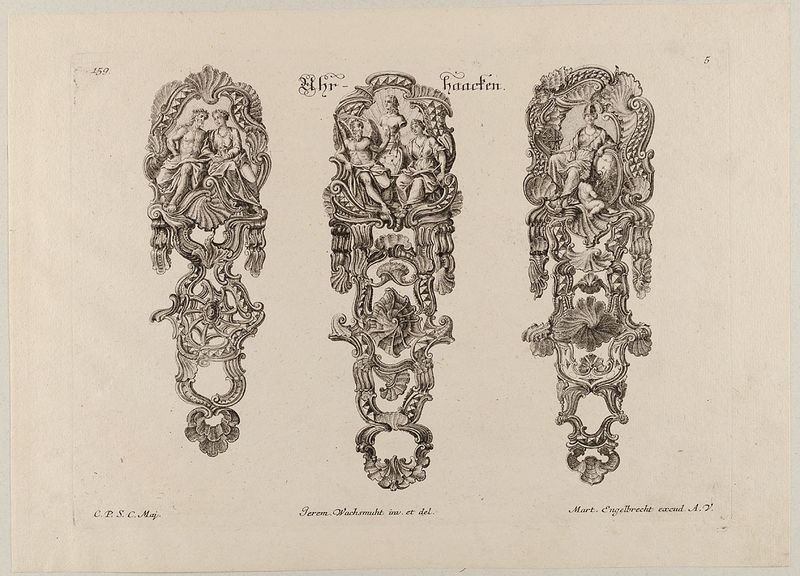
Titel: Drei Uhrhaken mit figürlichen Szenen
Künstler: Martin Engelbrecht
Standort: Hamburg
Institution: Museum für Kunst und Gewerbe Hamburg
Schlagwörter: weiß, schwarz, skizze, zeichnung, muster, ornament, geschichte, rahmen, rokoko, engel, relief, grafik, graphik, verzierung, uhr, fotografie, photographie, druckgraphik, druckgrafik, radierung, mythologie, verziert, aufschrift, kunstgewerbe, schnörkel, muschel, kunsthandwerk, rocaille, wieß, saturn, zeitmessung, style, reproduktionen, c, industriedesign, druckerzeugnisse, muschelwerk, ornamentstich, vorlageblätter, u.a.